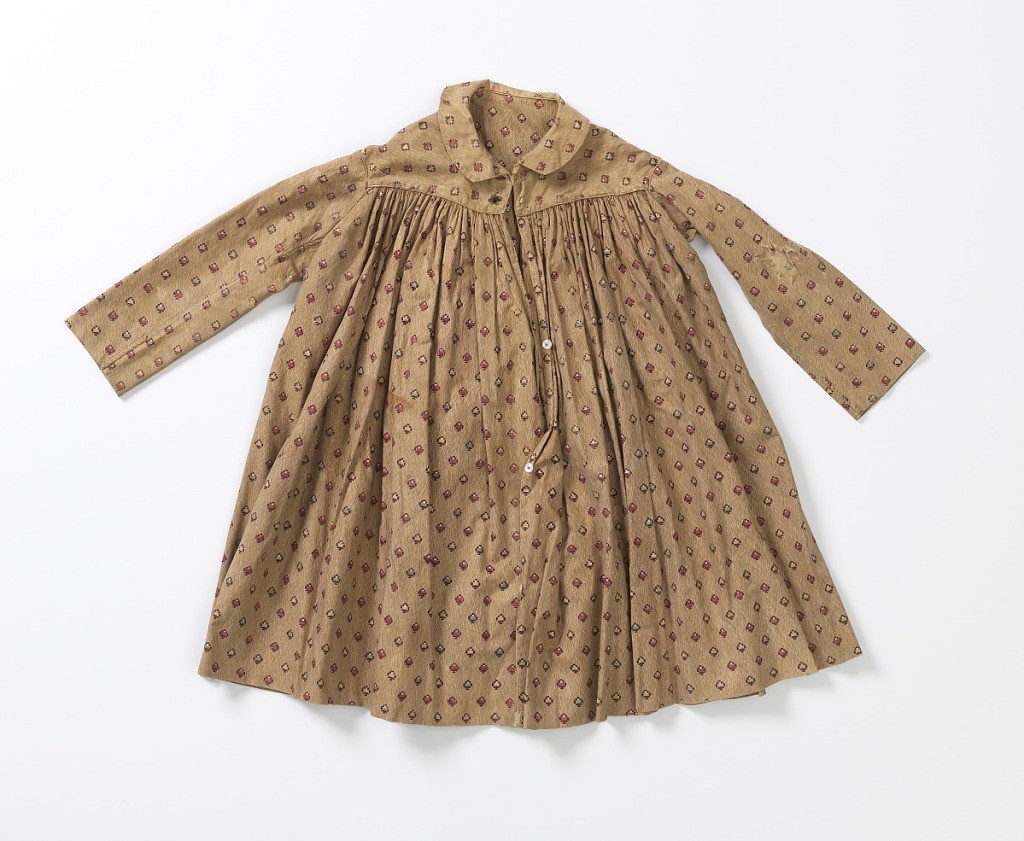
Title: Child's dress
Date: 1860–70
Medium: cotton Technique: printed on plain weave
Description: Very full skirt falling from shoulder yoke, round neck with Peter Pan collar, long sleeves, buttons down back. Entire dress made from a double thickness of fabric, which is strie brown and white with tiny bud repeat in red, green, brown and white.